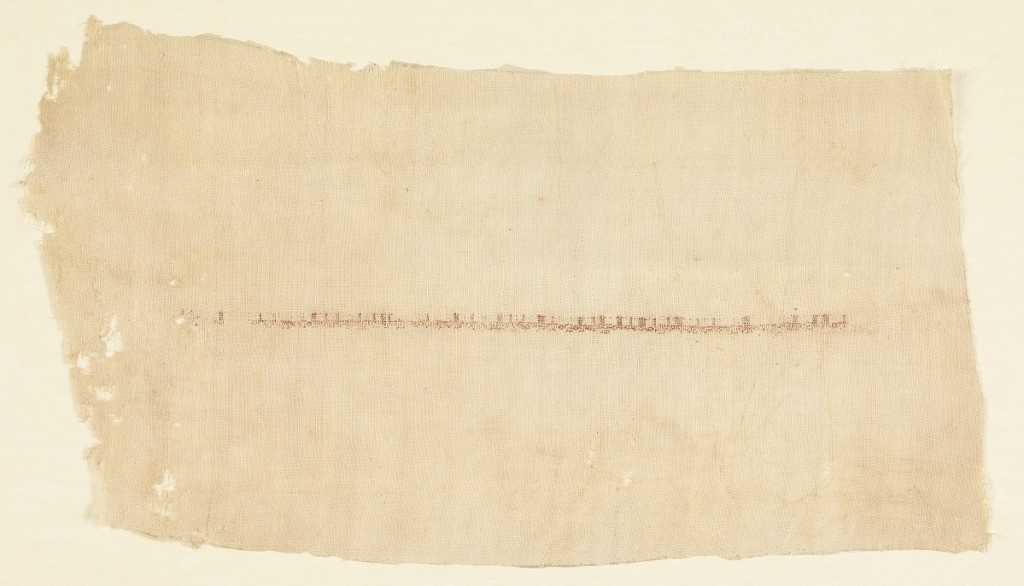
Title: Tiraz embroidery
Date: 940–44
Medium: linen, silk (?) Technique: plain weave, counted double running and double overhand stitches
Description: Light tan plain cloth with single narrow horizontal line of Arabic script embroidered in brown.